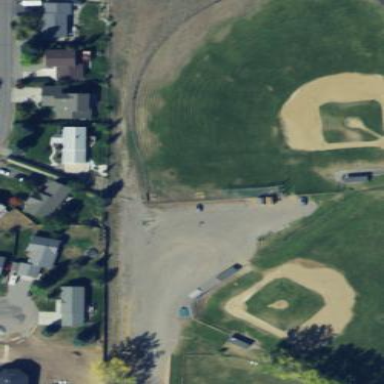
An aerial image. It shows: Baseball pitch for leisure and sports activities.